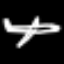
Label: airplane